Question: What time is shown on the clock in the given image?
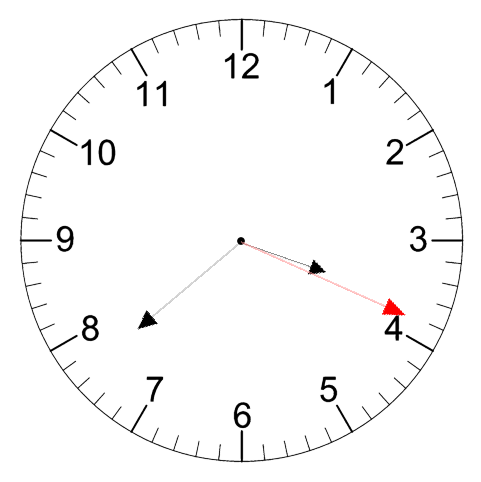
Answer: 03:38:19